Question: I have tried many ways and i could not get this alignment issue resolved . And i am not sure that where i am going wrong .
My XML :
'''
<?xml version="1.0" encoding="utf-8"?>
<LinearLayout xmlns:android="http://schemas.android.com/apk/res/android"
android:layout_width="wrap_content"
android:layout_height="wrap_content"
android:gravity="center"
android:orientation="vertical"
android:background="@color/popover">
<TextView
android:id="@+id/textView1"
android:layout_width="wrap_content"
android:layout_height="wrap_content"
android:text="Large Text"
android:textColor="#000000"
android:layout_marginTop="15dp"
android:layout_marginBottom="2dp"
android:layout_marginLeft="5dp"
android:layout_marginRight="5dp"
android:textAppearance="?android:attr/textAppearanceLarge" />
<TextView
android:id="@+id/textView2"
android:layout_width="wrap_content"
android:layout_height="wrap_content"
android:text="Large Text"
android:textColor="#000000"
android:layout_marginLeft="5dp"
android:layout_marginRight="5dp"
android:textAppearance="?android:attr/textAppearanceLarge" />
<TextView
android:id="@+id/textView3"
android:layout_width="wrap_content"
android:layout_height="wrap_content"
android:text="Large Text"
android:textColor="#000000"
android:layout_marginTop="2dp"
android:layout_marginBottom="5dp"
android:layout_marginLeft="5dp"
android:layout_marginRight="5dp"
android:textAppearance="?android:attr/textAppearanceLarge" />
<TextView
android:id="@+id/textView4"
android:layout_width="wrap_content"
android:layout_height="wrap_content"
android:text="Medium Text"
android:textColor="#000000"
android:paddingLeft="20dp"
android:paddingRight="20dp"
android:layout_margin="5dp"
android:textAppearance="?android:attr/textAppearanceMedium" />
<TextView
android:id="@+id/textView5"
android:layout_width="wrap_content"
android:layout_height="wrap_content"
android:text="Small Text"
android:textColor="#000000"
android:layout_margin="5dp"
android:textAppearance="?android:attr/textAppearanceSmall" />
<TextView
android:id="@+id/textView6"
android:layout_width="wrap_content"
android:layout_height="wrap_content"
android:text="Small Text"
android:textColor="#000000"
android:layout_marginLeft="5dp"
android:layout_marginRight="5dp"
android:textAppearance="?android:attr/textAppearanceSmall" />
<LinearLayout
android:layout_width="wrap_content"
android:layout_height="wrap_content"
android:orientation="horizontal"
android:layout_marginTop="15dp"
android:layout_marginBottom="10dp"
android:layout_marginLeft="5dp"
android:layout_marginRight="5dp" >
<ImageButton
android:id="@+id/locationalert_dont"
android:layout_width="wrap_content"
android:layout_height="wrap_content"
android:layout_marginLeft="5dp"
android:layout_marginRight="5dp"
android:background="@drawable/dontallow_btnaction" />
<ImageButton
android:id="@+id/locationalert_ok"
android:layout_width="wrap_content"
android:layout_height="wrap_content"
android:layout_marginRight="5dp"
android:background="@drawable/ok_btnaction" />
</LinearLayout>
</LinearLayout>
'''
And the class file :
'''
public void showLocationDialog()
{
Dialog dialog = new Dialog(Homescreen.this);
dialog.setContentView(R.layout.locationalert);
TextView tv1 = (TextView)dialog.findViewById(R.id.textView1);
TextView tv2 = (TextView)dialog.findViewById(R.id.textView2);
TextView tv3 = (TextView)dialog.findViewById(R.id.textView3);
TextView tv4 = (TextView)dialog.findViewById(R.id.textView4);
TextView tv5 = (TextView)dialog.findViewById(R.id.textView5);
TextView tv6 = (TextView)dialog.findViewById(R.id.textView6);
ImageButton ok = (ImageButton)dialog.findViewById(R.id.locationalert_ok);
ImageButton dont = (ImageButton)dialog.findViewById(R.id.locationalert_dont);
dialog.show();
}
'''
Actually i have a button in a class and click on it pop-ups this dialog . But the dialog appears as

In the Screenshot , i am getting a header black bar along with the pop-up dialog and i am not sure how to remove it .
Any related answers are advisable . Thanks in advance .
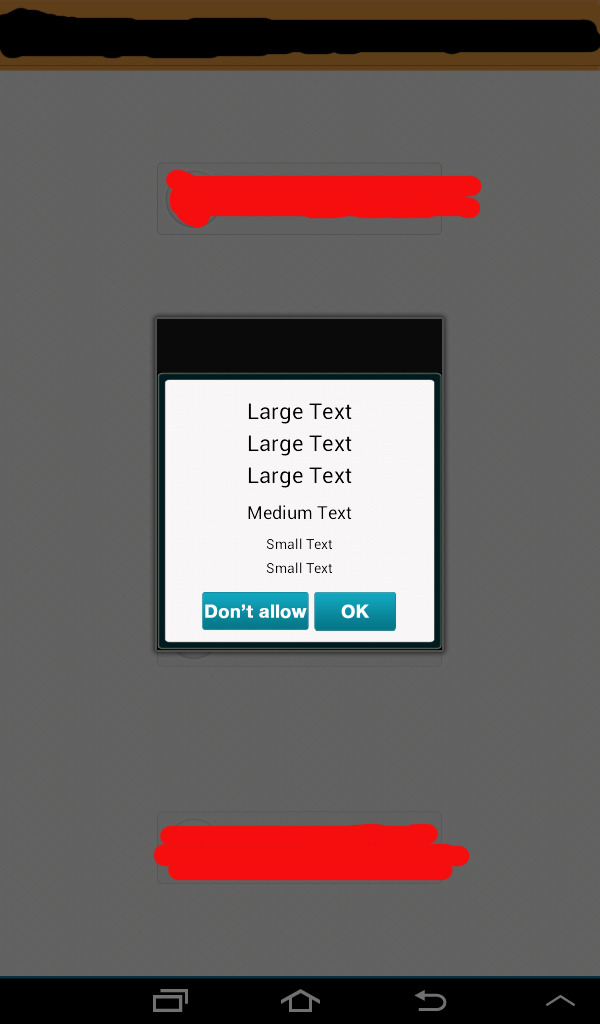
Answer: try below code :-
'''
final Dialog dialog = new Dialog(ActivityName.this);
dialog.requestWindowFeature(Window.FEATURE_NO_TITLE); // hide title bar
dialog.setContentView(R.layout.vip_services_other_dialog);
// hide black background
dialog.getWindow().setBackgroundDrawable(new ColorDrawable(android.graphics.Color.TRANSPARENT));
'''
<URL>